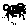
Label: moon